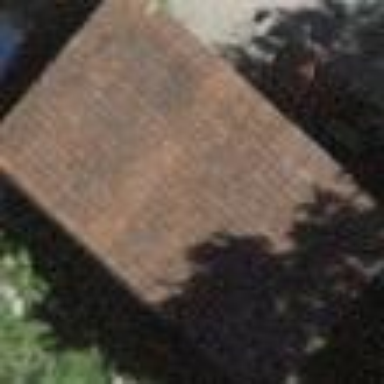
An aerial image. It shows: Barn.